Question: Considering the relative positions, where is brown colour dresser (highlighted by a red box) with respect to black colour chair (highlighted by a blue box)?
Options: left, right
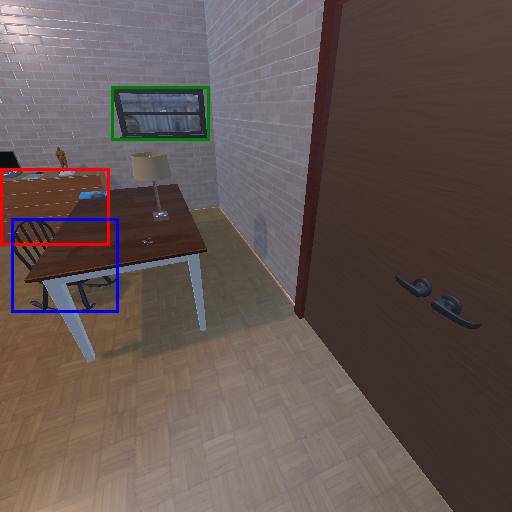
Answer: left